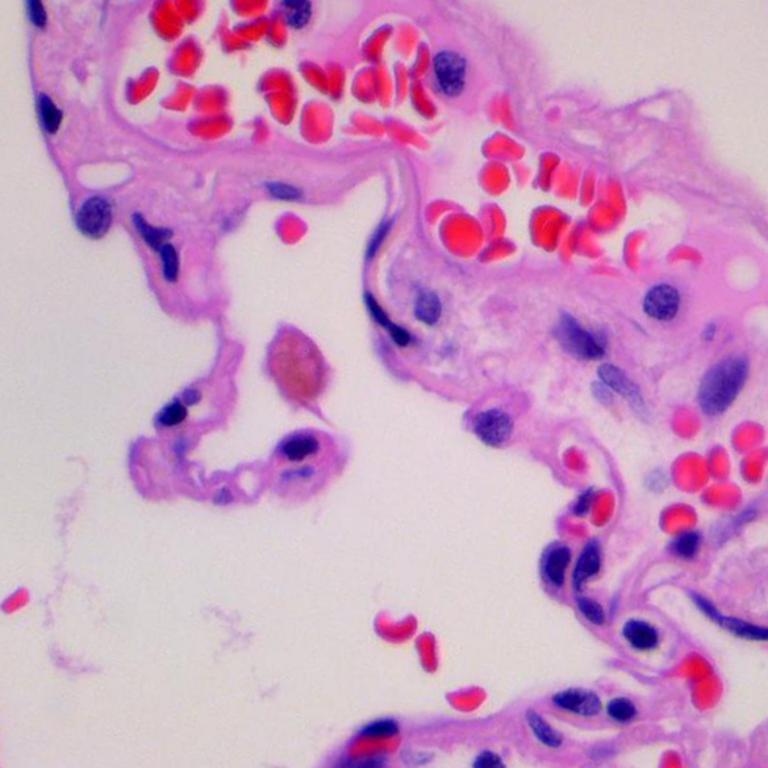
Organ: lung
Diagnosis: benign